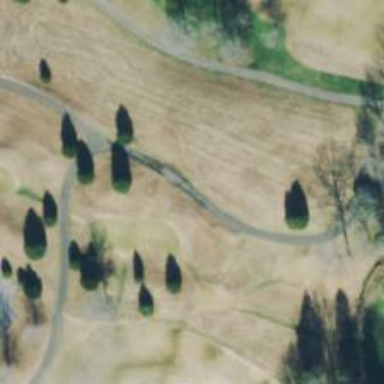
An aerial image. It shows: Path for golf carts.